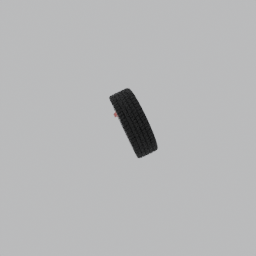
Label: mechanical